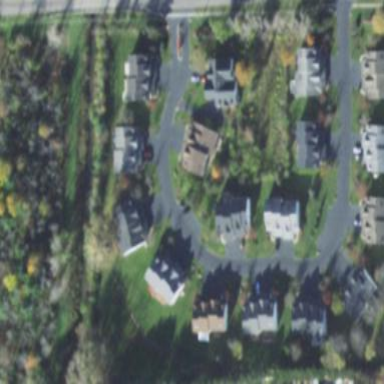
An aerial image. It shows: Condominium within residential area.